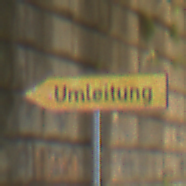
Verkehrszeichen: UmleitungswegweiserLinksweisend
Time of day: Midday
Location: Outdoor (Urban)
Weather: Clear
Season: NotSpecified
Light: Natural